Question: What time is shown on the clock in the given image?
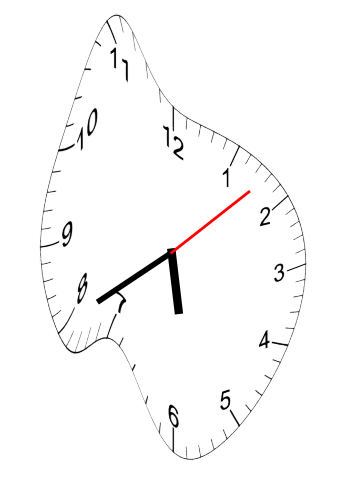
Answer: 05:40:08